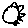
Label: sun